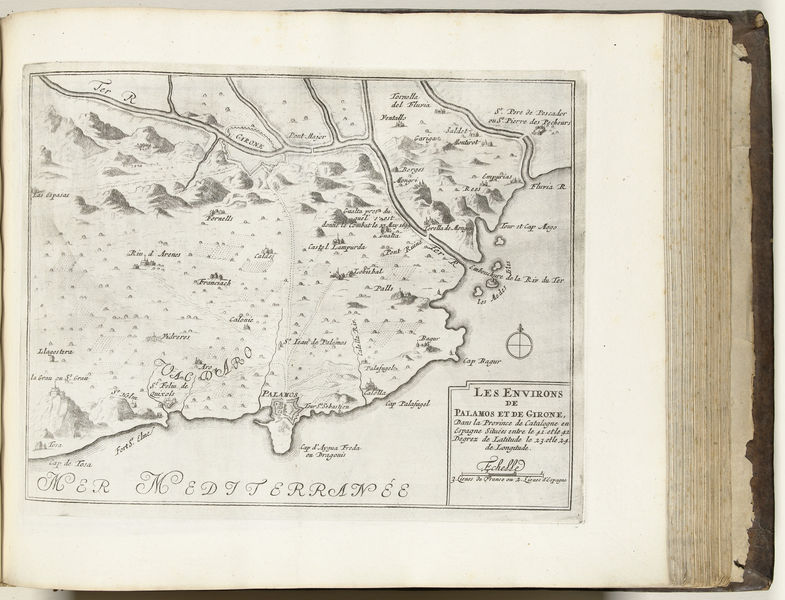
Titel: Kaart de omgeving van Palamos en Gerona, ca. 1693-1696
Standort: Amsterdam
Institution: Rijksmuseum
Schlagwörter: old, mountains, paper, letters, map, book, page, compass, continent, mp, les environs